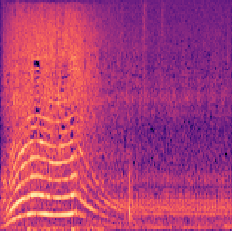
Sound class: Chainsaw